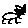
Label: cat